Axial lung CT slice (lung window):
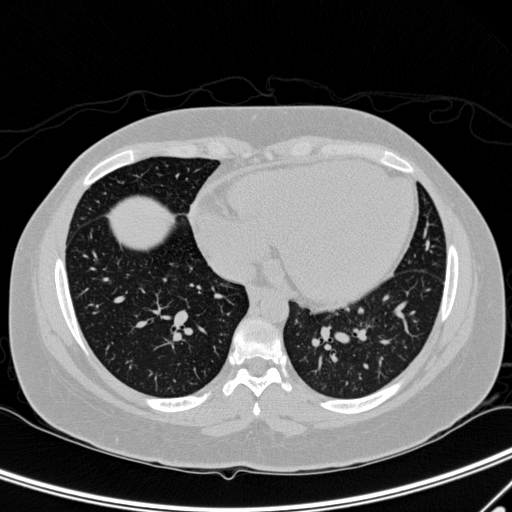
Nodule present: no